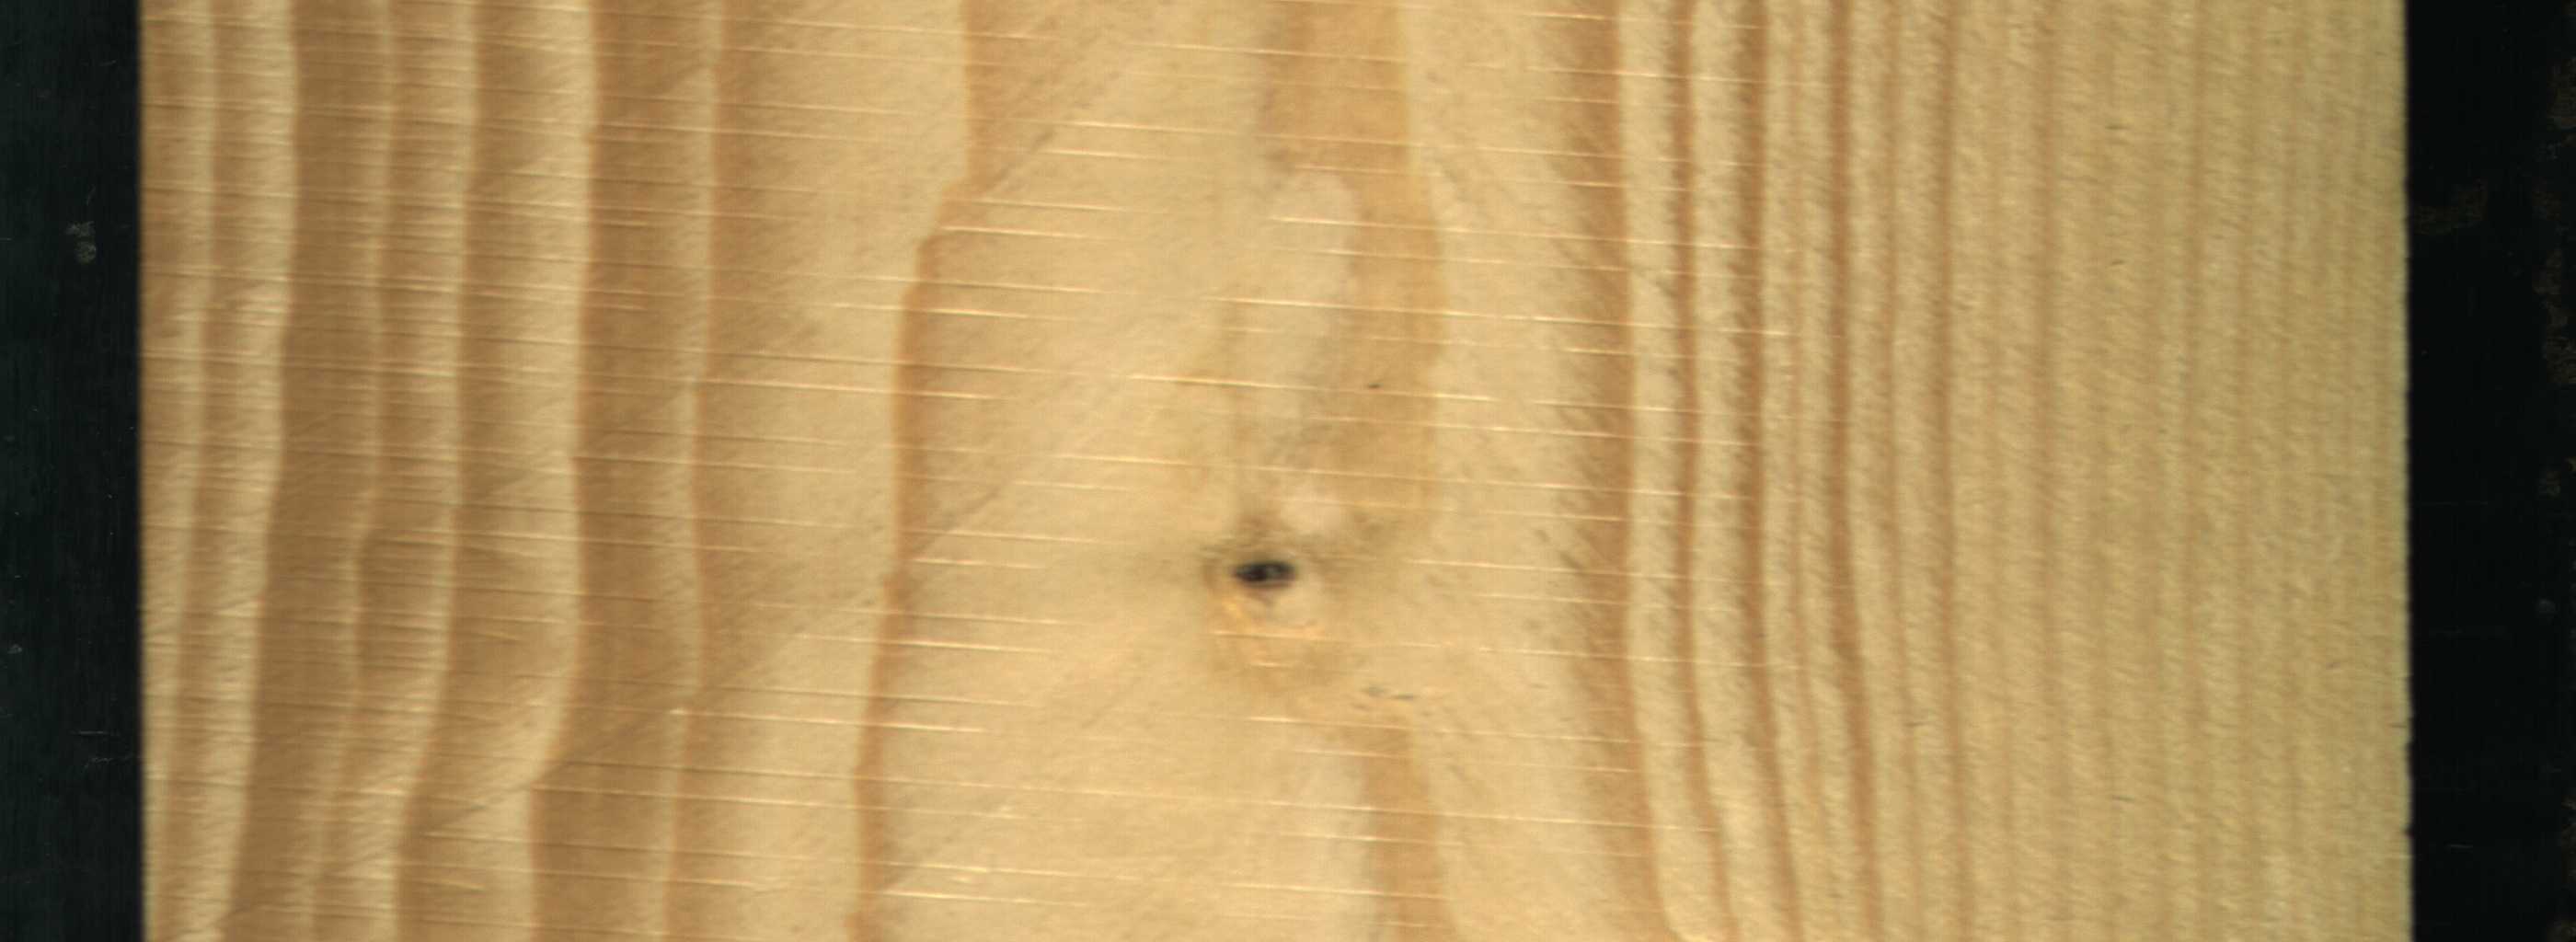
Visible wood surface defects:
Dead_Knot